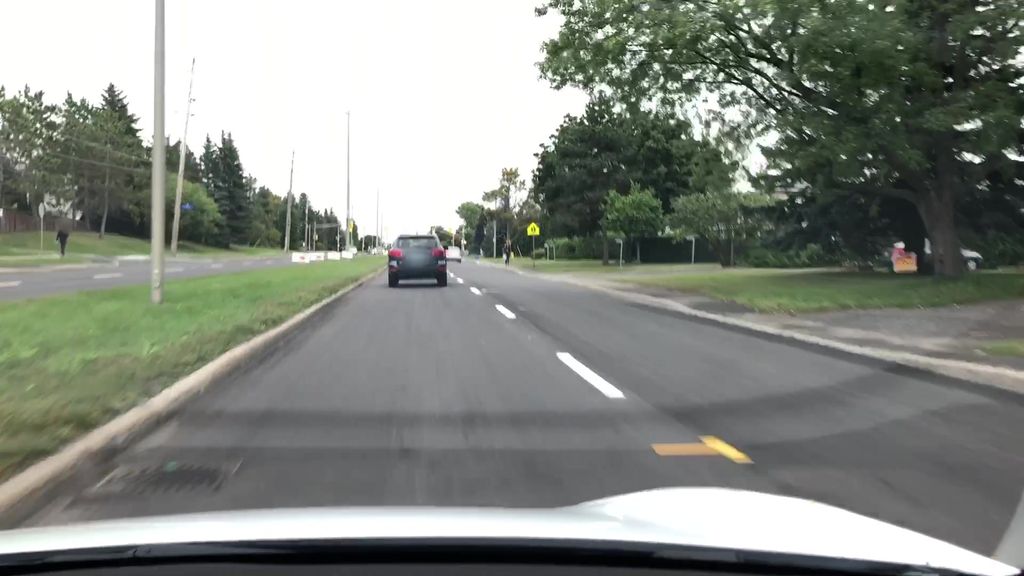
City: ottawa-gatineau